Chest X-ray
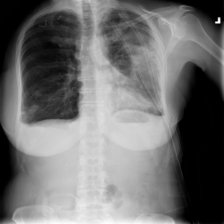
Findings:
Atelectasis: negative
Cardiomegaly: negative
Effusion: negative
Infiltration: positive
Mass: negative
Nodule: negative
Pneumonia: negative
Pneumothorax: negative
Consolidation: negative
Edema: negative
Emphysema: negative
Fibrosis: negative
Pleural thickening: negative
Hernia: negative